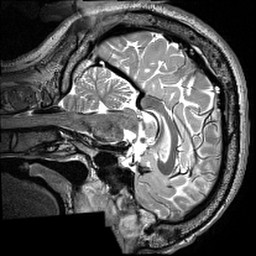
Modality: T2w
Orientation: sagittal
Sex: male
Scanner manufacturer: siemens
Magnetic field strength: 3 T
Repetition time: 3 s
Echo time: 0.418 s